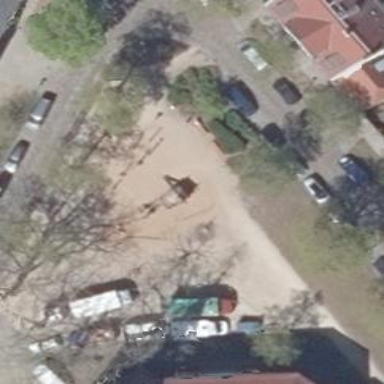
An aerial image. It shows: Playground structure.